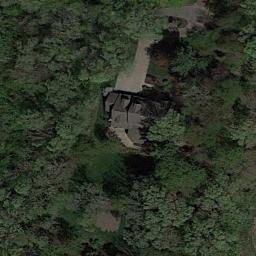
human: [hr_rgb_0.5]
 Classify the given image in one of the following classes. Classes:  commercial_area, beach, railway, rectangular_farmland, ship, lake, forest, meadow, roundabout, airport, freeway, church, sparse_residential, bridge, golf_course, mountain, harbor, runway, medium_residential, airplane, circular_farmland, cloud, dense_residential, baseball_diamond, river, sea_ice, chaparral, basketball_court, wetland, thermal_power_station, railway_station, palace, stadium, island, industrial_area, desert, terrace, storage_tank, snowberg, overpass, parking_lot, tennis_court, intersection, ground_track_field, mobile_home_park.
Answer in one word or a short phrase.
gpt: sparse_residential